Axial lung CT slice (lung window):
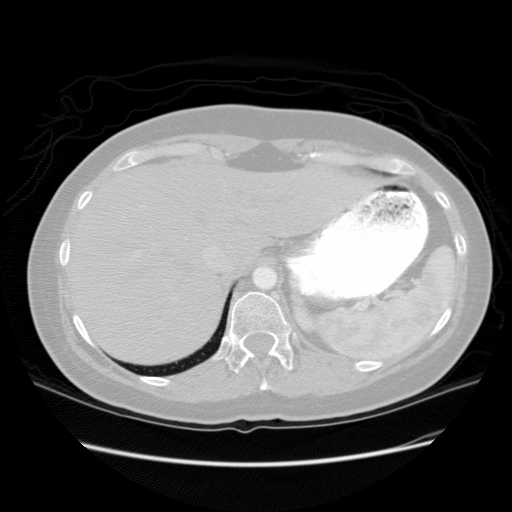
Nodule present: no